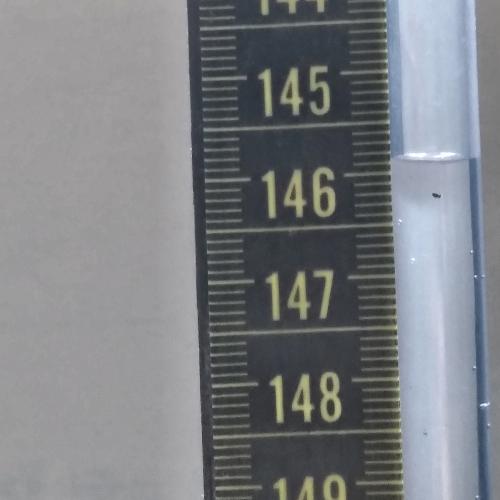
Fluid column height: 145.9 cm